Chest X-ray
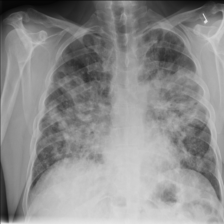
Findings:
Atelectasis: negative
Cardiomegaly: negative
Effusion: negative
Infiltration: positive
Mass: negative
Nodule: negative
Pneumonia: negative
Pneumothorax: negative
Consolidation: negative
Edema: negative
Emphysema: negative
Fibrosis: negative
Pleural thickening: negative
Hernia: negative